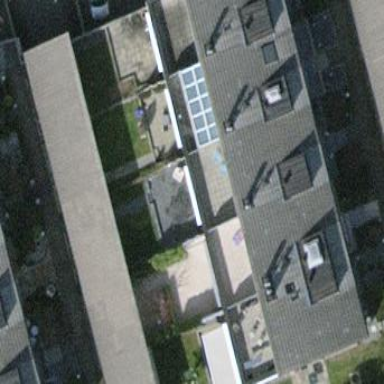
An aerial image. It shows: View of apartment building.